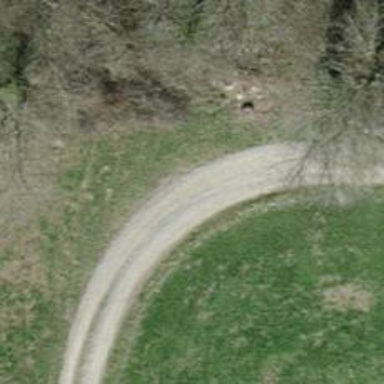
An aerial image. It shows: Track with compacted grade3 surface.